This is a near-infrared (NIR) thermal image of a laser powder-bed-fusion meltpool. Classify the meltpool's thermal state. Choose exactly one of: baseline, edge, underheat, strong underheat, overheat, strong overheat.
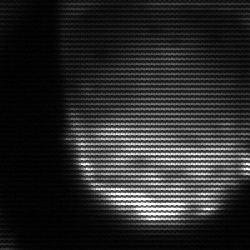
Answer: edge